Chest X-ray:
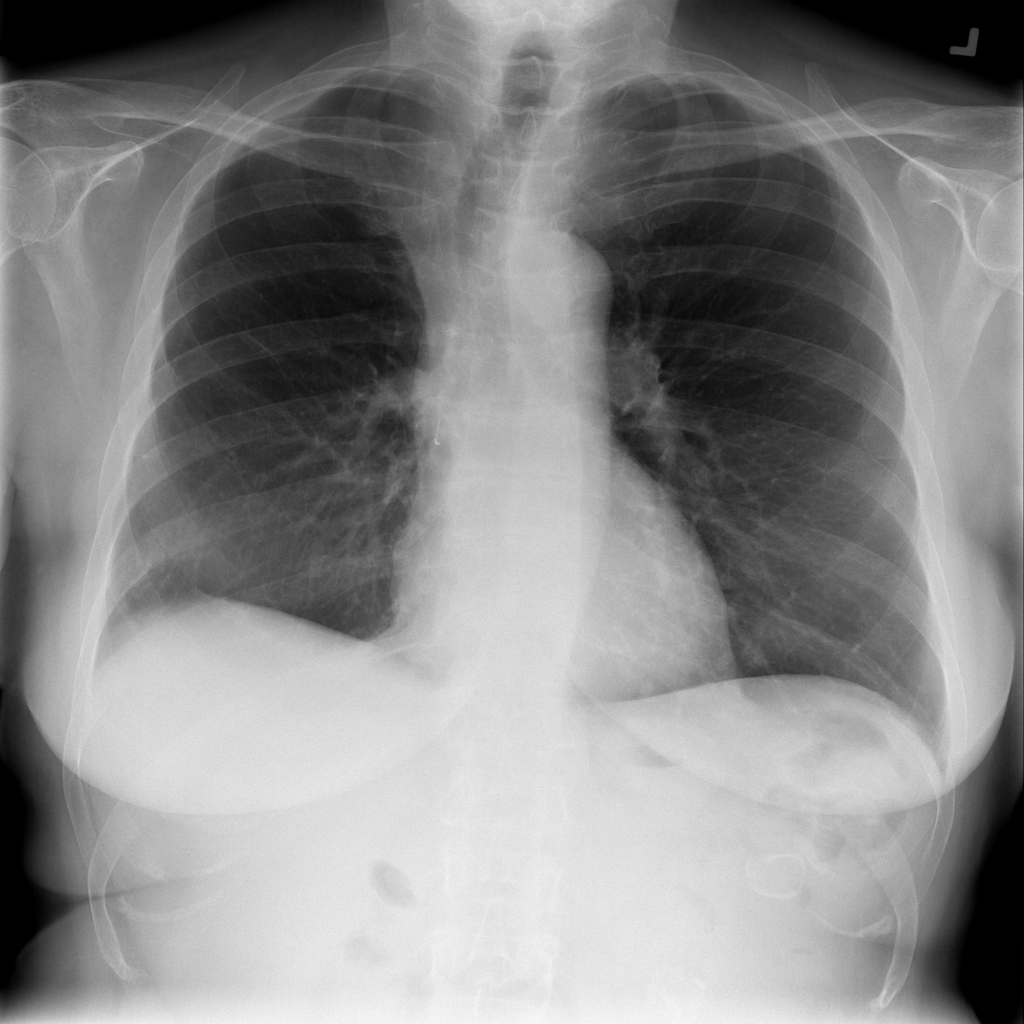
Findings: Pleural Thickening
No abnormal finding: no